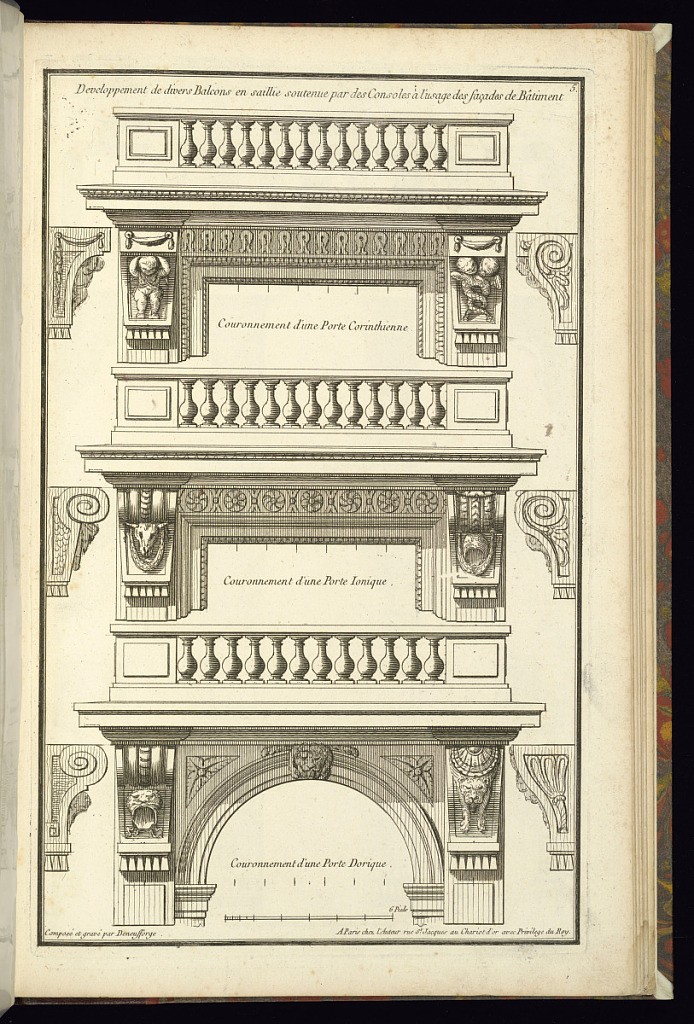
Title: Developpement de divers Balcons en saillie soutenue par des Consoles à l'usage des façades de Bâtiment
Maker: Jean-François de Neufforge, Flemish, 1714–1791
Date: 1768
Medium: Engraving on paper
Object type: Print
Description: Designs for three balconies with brackets decorated with putti, bucranium, lion heads, and helmets. From top to bottom, they represent designs in the Corinthian, Ionic, and Doric order. The plate is signed and numbered.